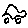
Label: car